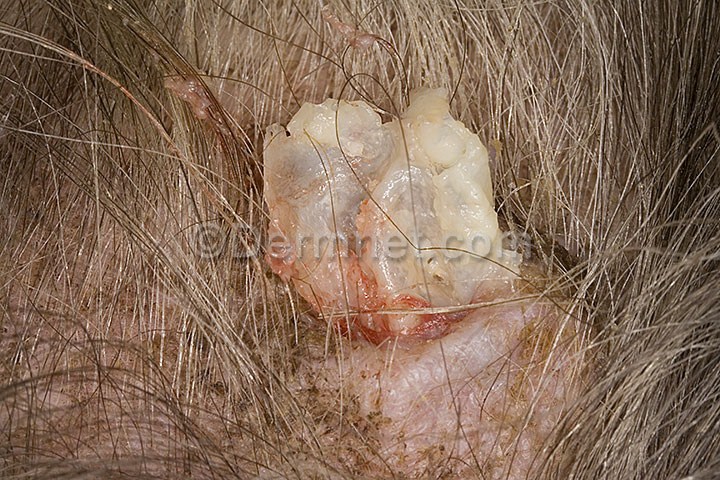
Disease: Seborrheic Keratoses and other Benign Tumors